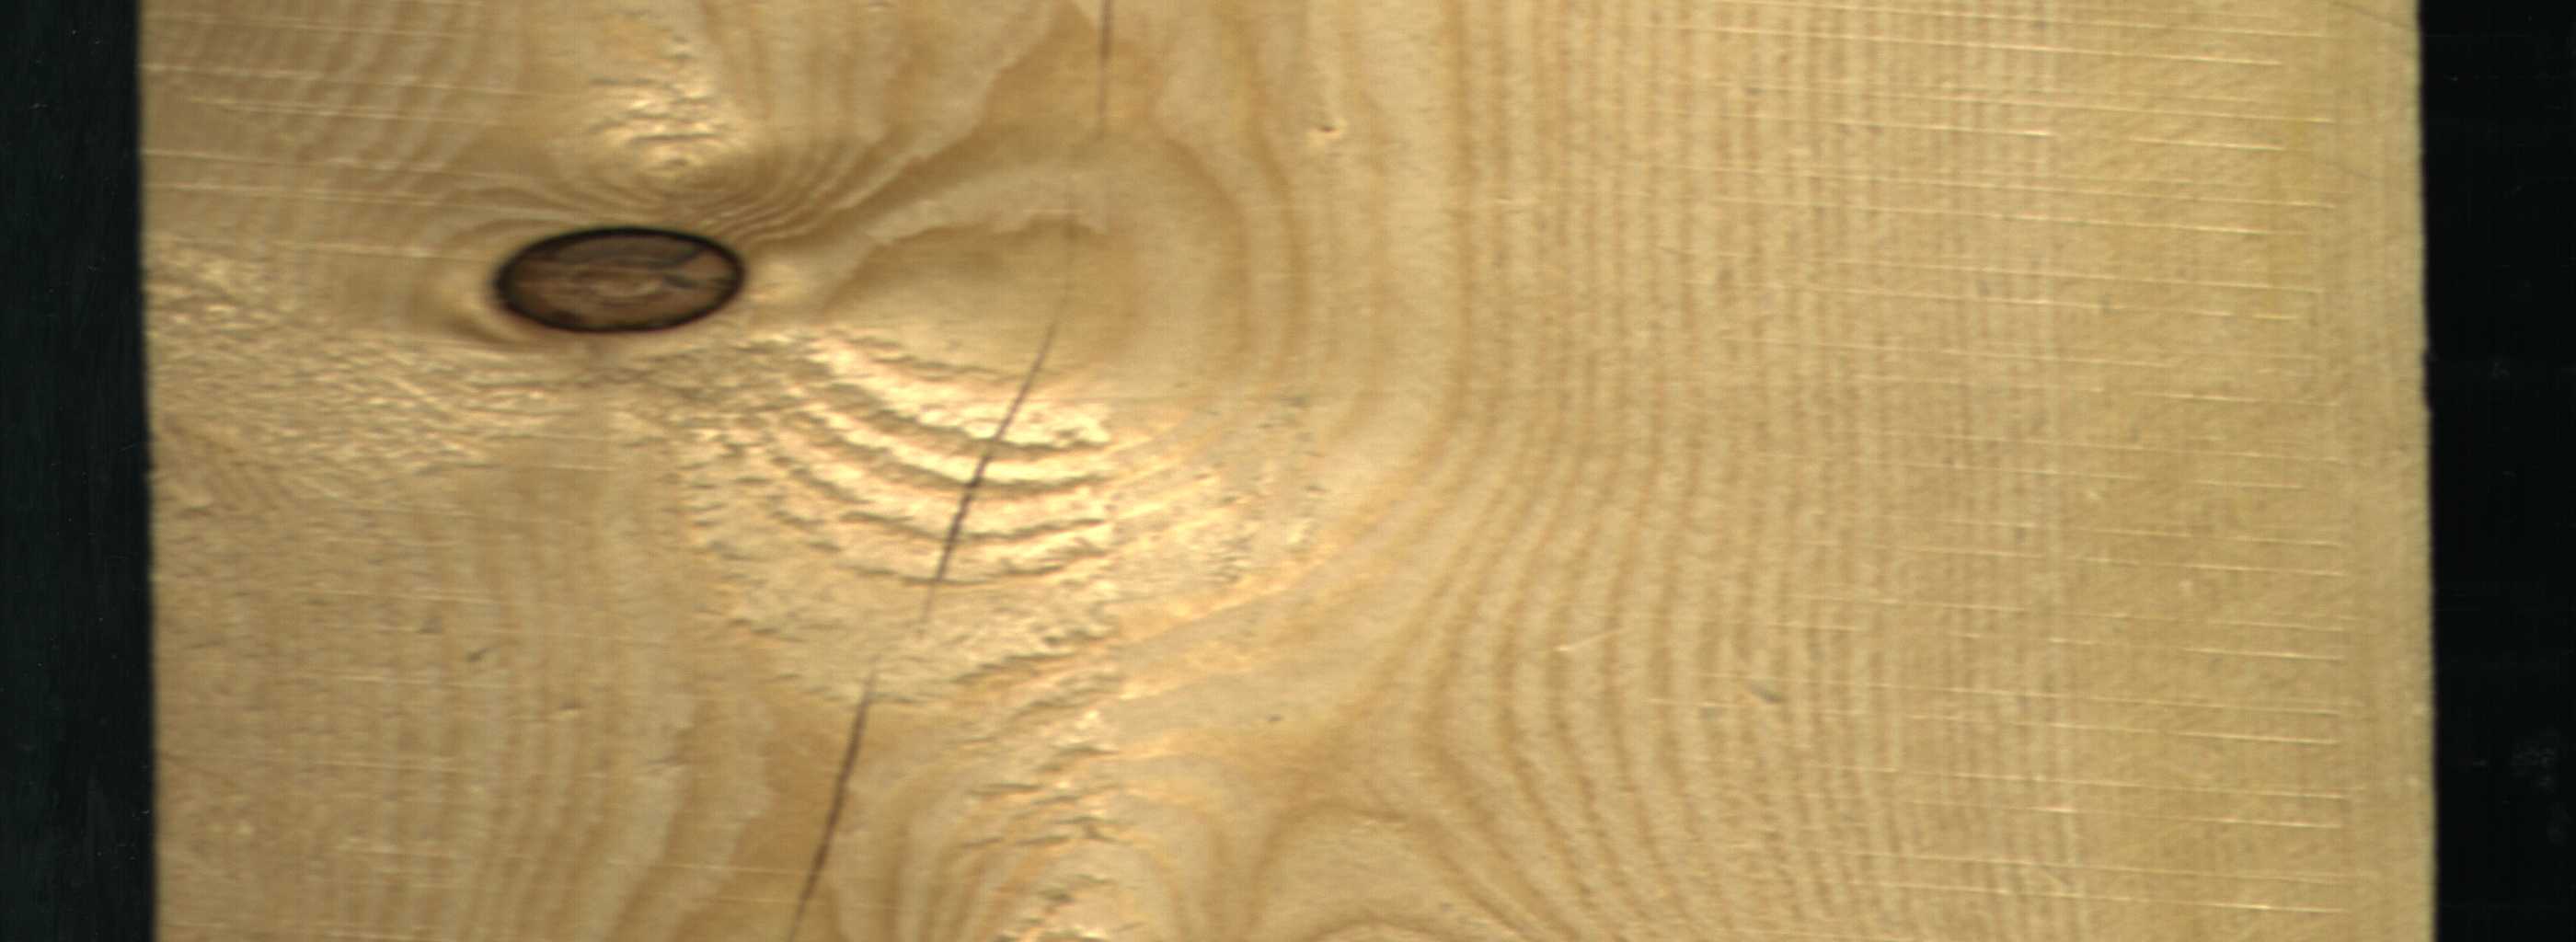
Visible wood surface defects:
Crack
Crack
Crack
Dead_Knot